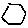
Label: hexagon